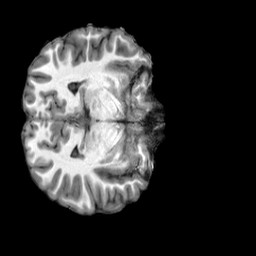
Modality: T1w
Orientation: axial
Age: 19
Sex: female
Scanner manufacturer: siemens
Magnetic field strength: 3 T
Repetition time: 2.5 s
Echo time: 0.00222 s